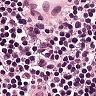
Metastatic tissue present: no